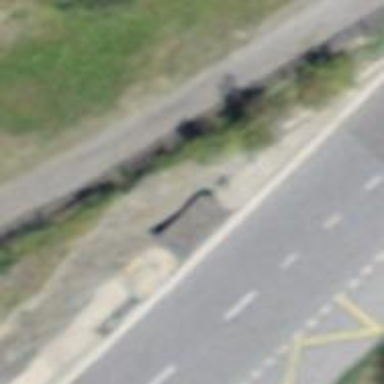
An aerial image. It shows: Bus stop with platform for public transport.